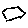
Label: hexagon